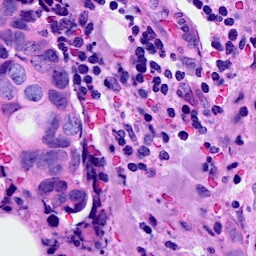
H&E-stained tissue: Breast